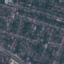
Label: Residential